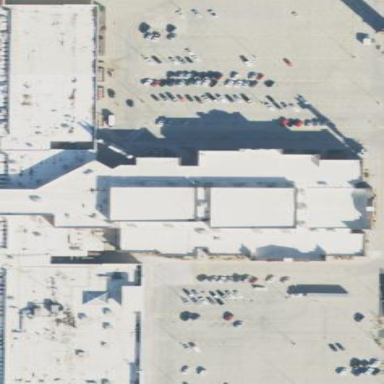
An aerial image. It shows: Cinema.